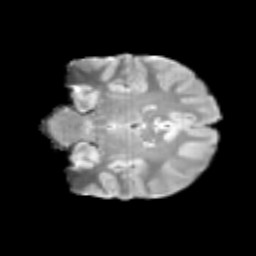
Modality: T2w
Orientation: coronal
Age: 11
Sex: male
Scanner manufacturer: siemens
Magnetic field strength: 3 T
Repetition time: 3.8 s
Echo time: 0.07 s